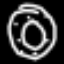
Label: donut